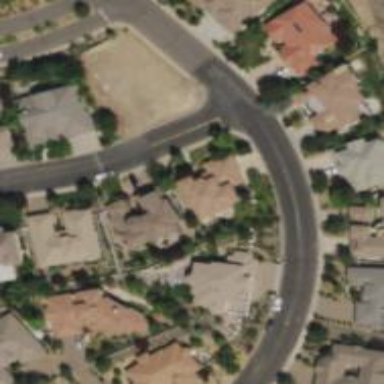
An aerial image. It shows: Residential road with asphalt surface and separate sidewalk.